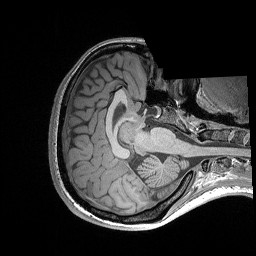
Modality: T1w
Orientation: axial
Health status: healthy
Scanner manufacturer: siemens
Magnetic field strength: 3 T